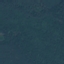
Land use / land cover: Forest